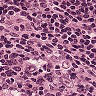
Metastatic tissue present: no